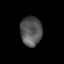
Tissue: prostate
Cell type: T cells
Senescence score: 0.7019
Nuclear area (px): 616
Mean DAPI intensity: 85.828